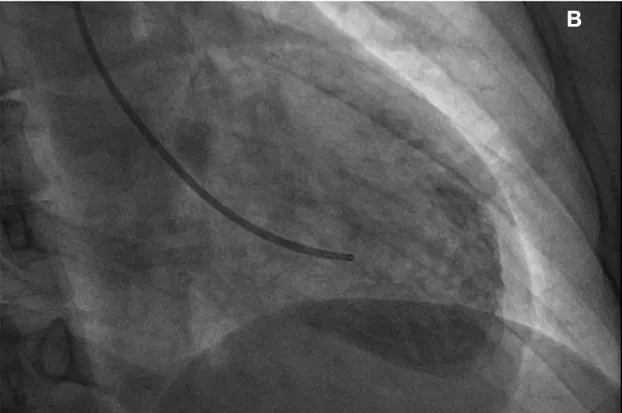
(A,B) Left ventriculography demonstrating apical ballooning and hypokinesis of the apex with normal functioning basal inferior and anterior segments.
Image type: radiology (x_ray)